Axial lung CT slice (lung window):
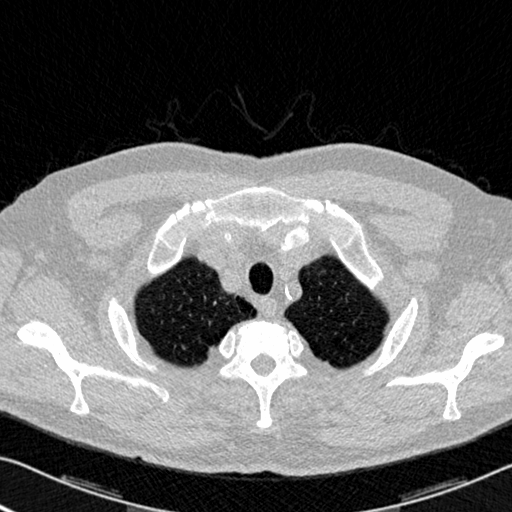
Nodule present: no